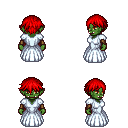
a pixel art fantasy rpg character, female body template, orc, green skin, underdress, red pants, red short bangs hairstyle, cloth bracers, maroon shoes, four views (front, back, left, right), 2x2 character sprite sheet, small pixel art, hard edges, no anti-aliasing